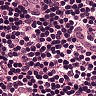
Metastatic tissue present: no